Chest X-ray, PA view. Patient: 66 years old, sex M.
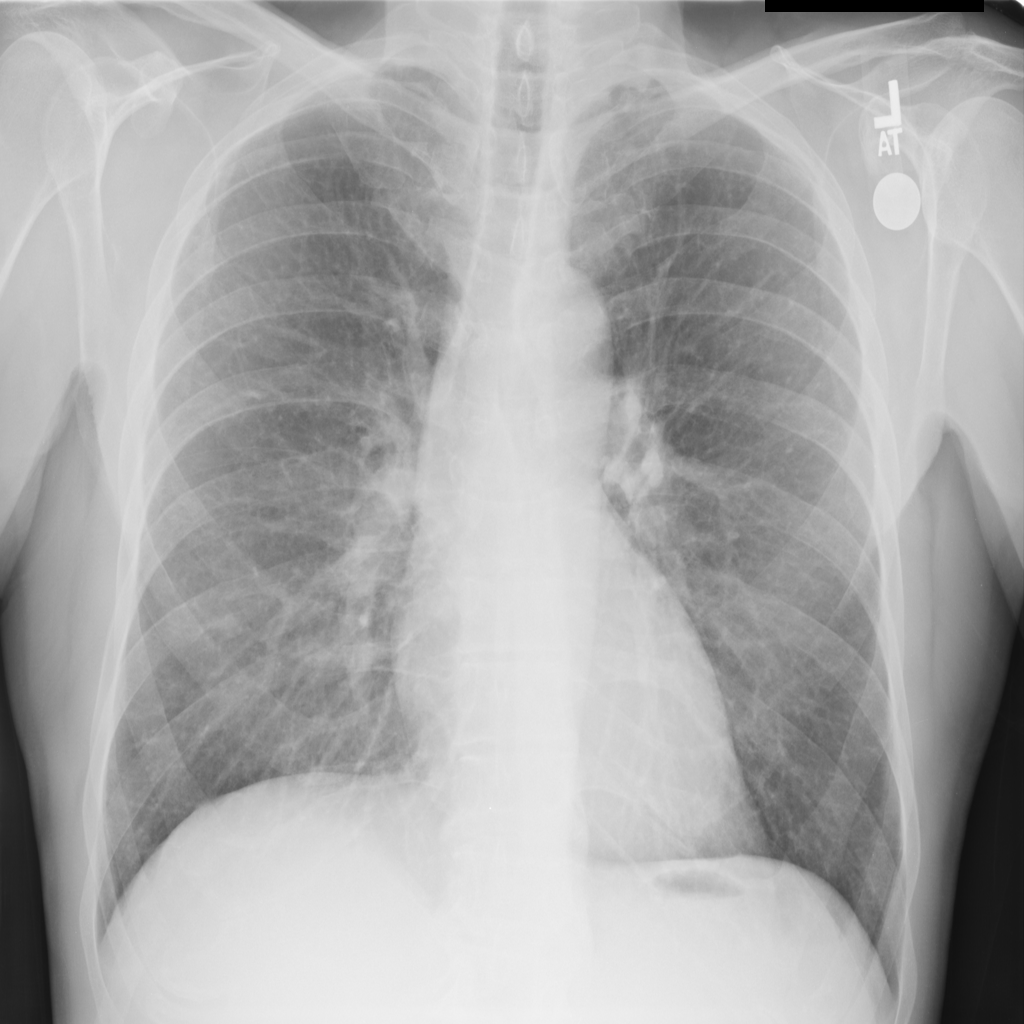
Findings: Fibrosis